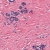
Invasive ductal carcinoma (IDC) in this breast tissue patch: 0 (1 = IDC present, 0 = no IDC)